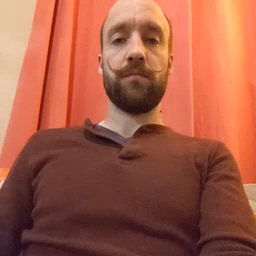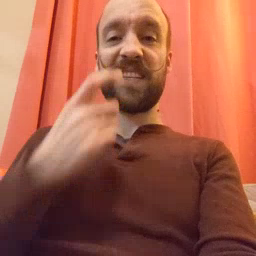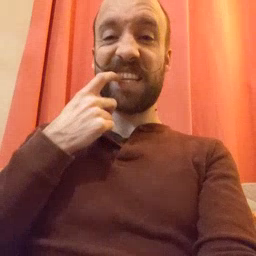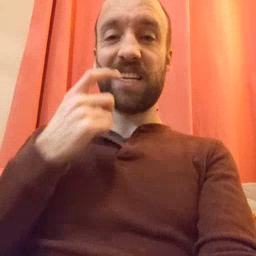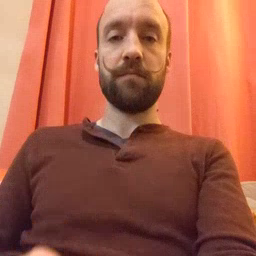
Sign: tooth